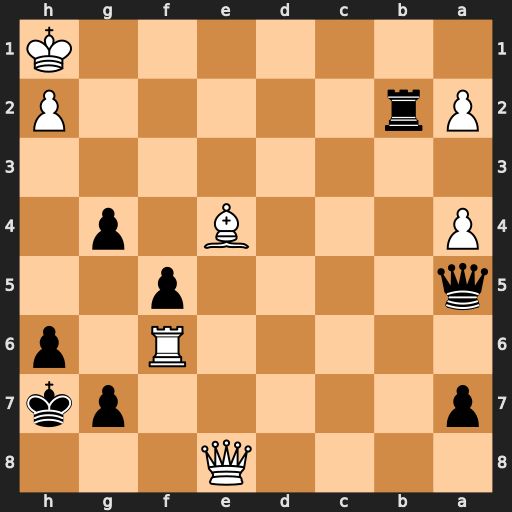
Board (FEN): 4Q3/p5pk/5R1p/q4p2/P3B1p1/8/Pr5P/7K
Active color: b
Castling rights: -
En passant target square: -
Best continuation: Qe1#